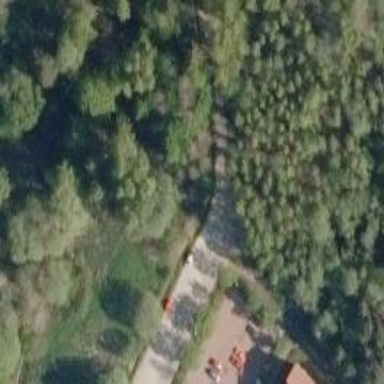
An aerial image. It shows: Asphalt cycleway.